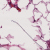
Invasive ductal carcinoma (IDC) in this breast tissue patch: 0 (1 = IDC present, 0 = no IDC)